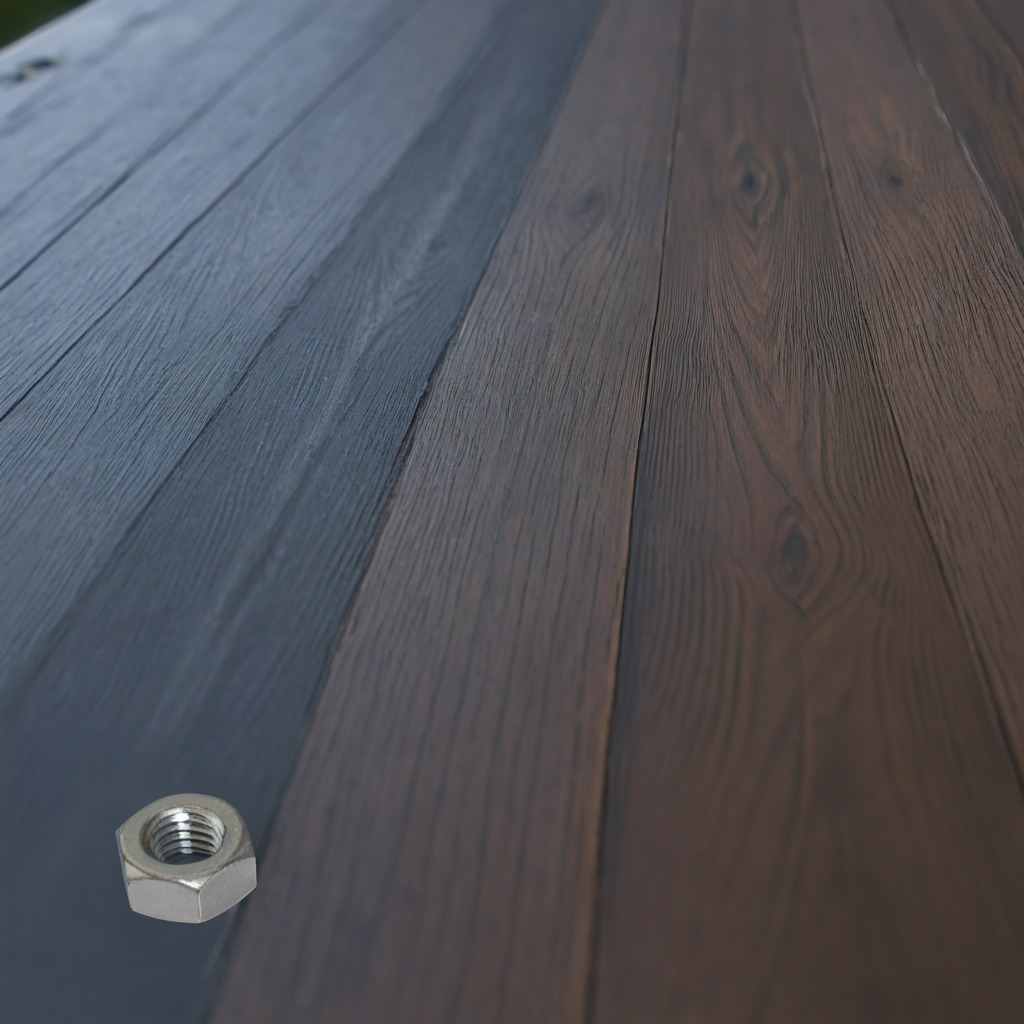
A metal nut is lying on the table in the small garage.